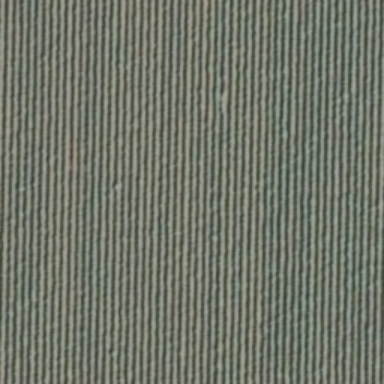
There is a piece of formland .